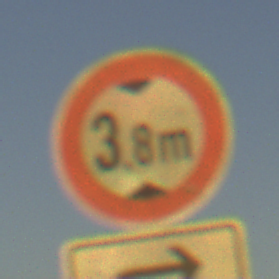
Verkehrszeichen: TatsaechlicheHoehe
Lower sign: RichtungsangabeDurchPfeile5
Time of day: SunriseSunset
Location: Outdoor (RoadRail)
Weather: PartlyCloudy
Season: NotSpecified
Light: Natural